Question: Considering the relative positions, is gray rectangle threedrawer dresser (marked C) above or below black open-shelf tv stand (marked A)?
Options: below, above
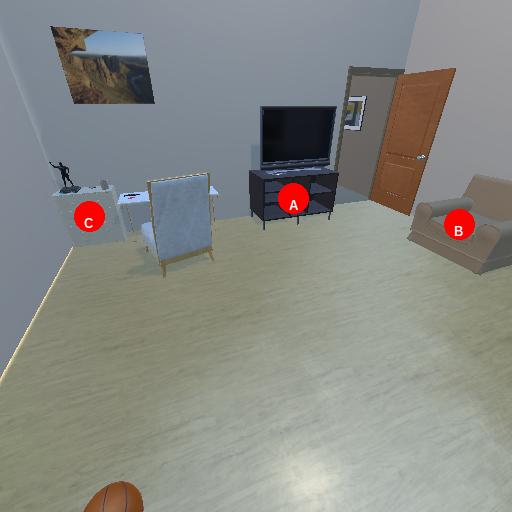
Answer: below